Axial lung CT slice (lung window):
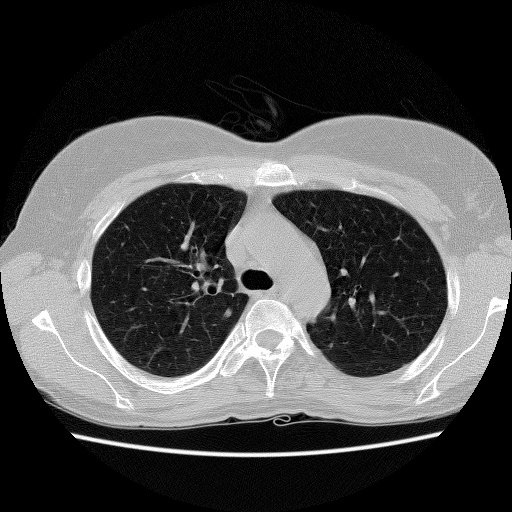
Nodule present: no